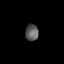
Tissue: lung
Cell type: Endothelial cells
Senescence score: 0.2161
Nuclear area (px): 214
Mean DAPI intensity: 90.621